Interaction volume radius: 10 \u00c5
Interaction volume height: 25 \u00c5
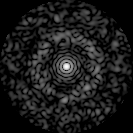
Disorder parameter: 0.8551